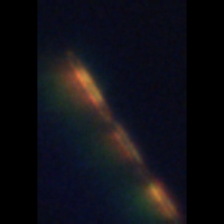
Taxon: Psuedo-nitzschia
Group: Diatoms